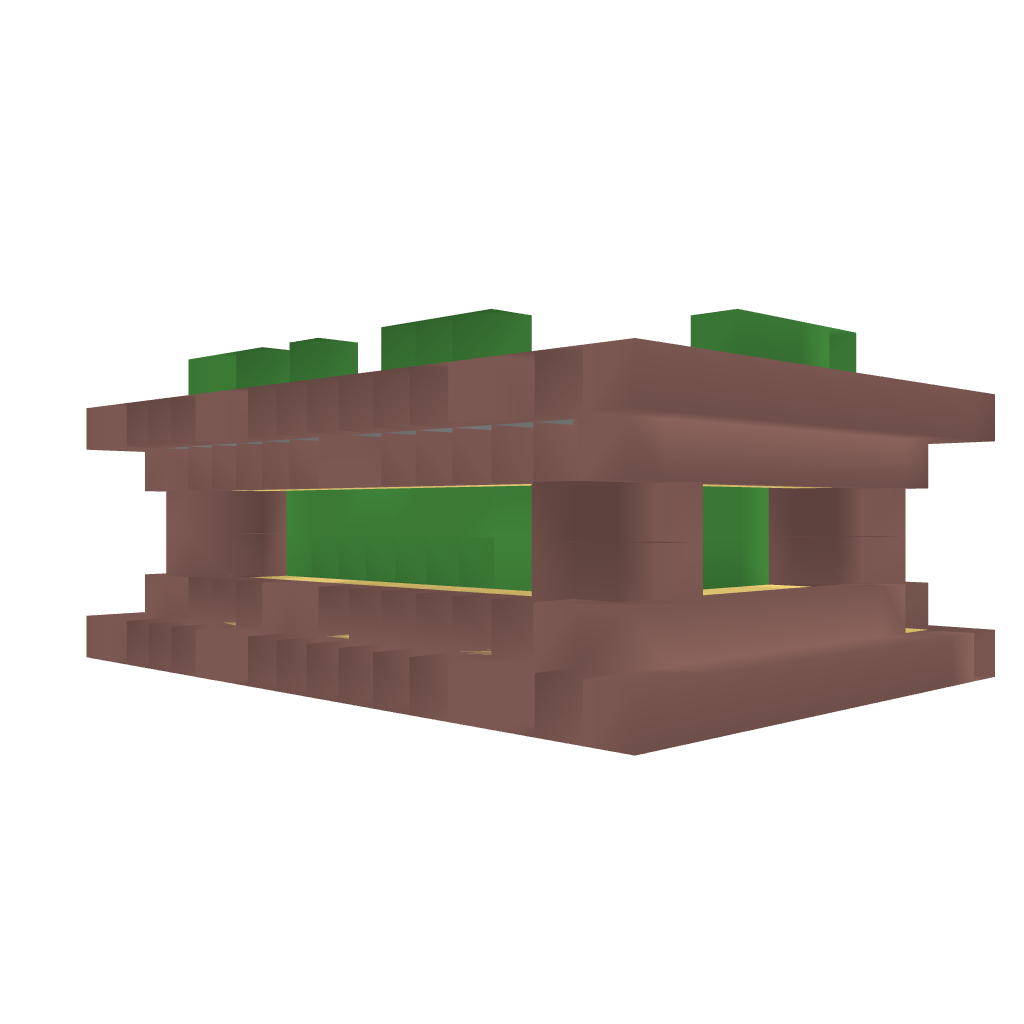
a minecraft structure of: Nature Shrine bad low quality